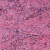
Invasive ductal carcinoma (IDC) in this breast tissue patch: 0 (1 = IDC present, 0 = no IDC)